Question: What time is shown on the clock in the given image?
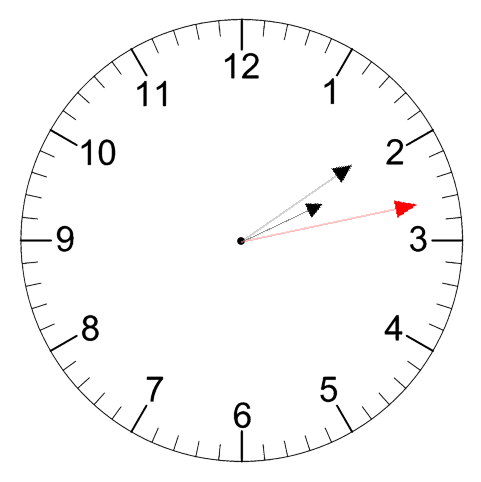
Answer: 02:09:13